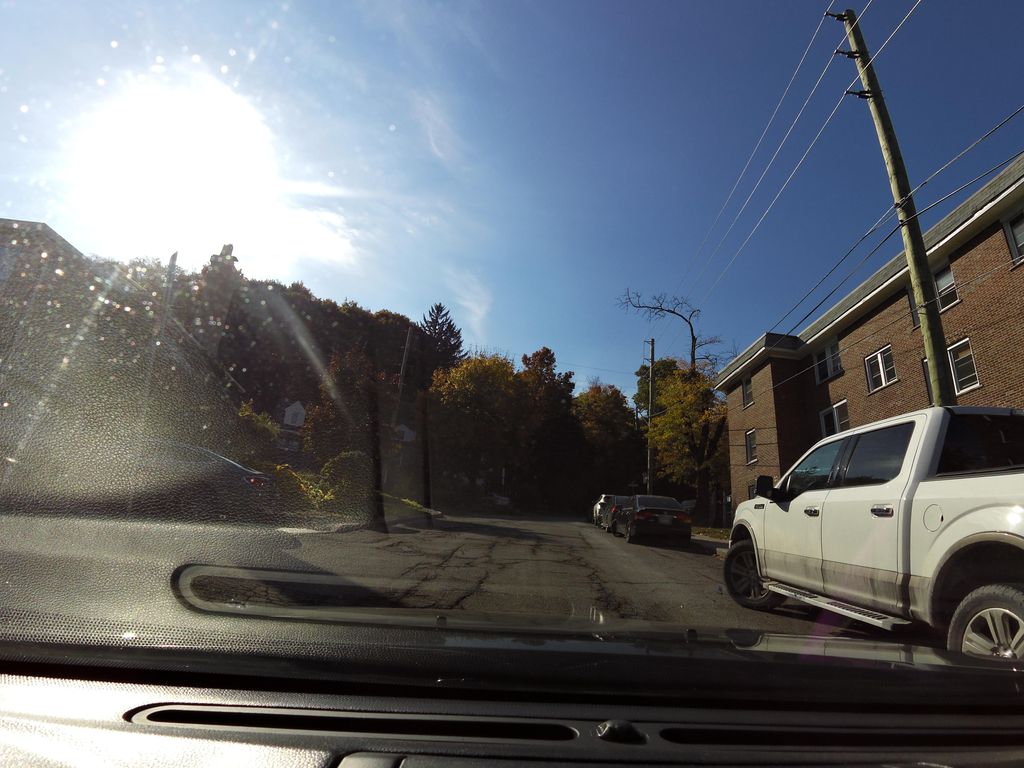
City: hamilton